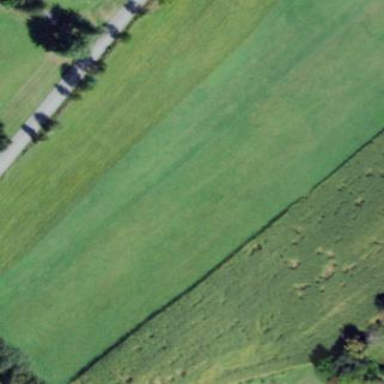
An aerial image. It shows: Beautiful meadow covered with grass.